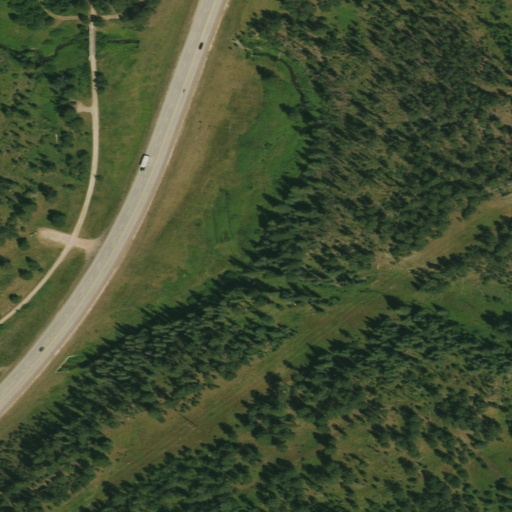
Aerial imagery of valley in South Dakota named Bear Gulch containing evergreen forest, medium intensity development, shrub, open development, low intensity development, and grassland